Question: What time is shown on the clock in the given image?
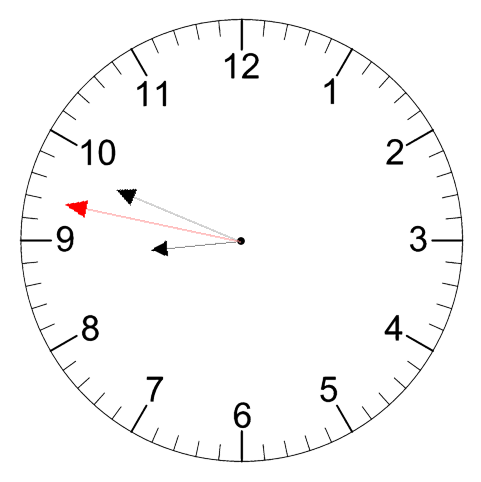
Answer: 08:48:47